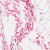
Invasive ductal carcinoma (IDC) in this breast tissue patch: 0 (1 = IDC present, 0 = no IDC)